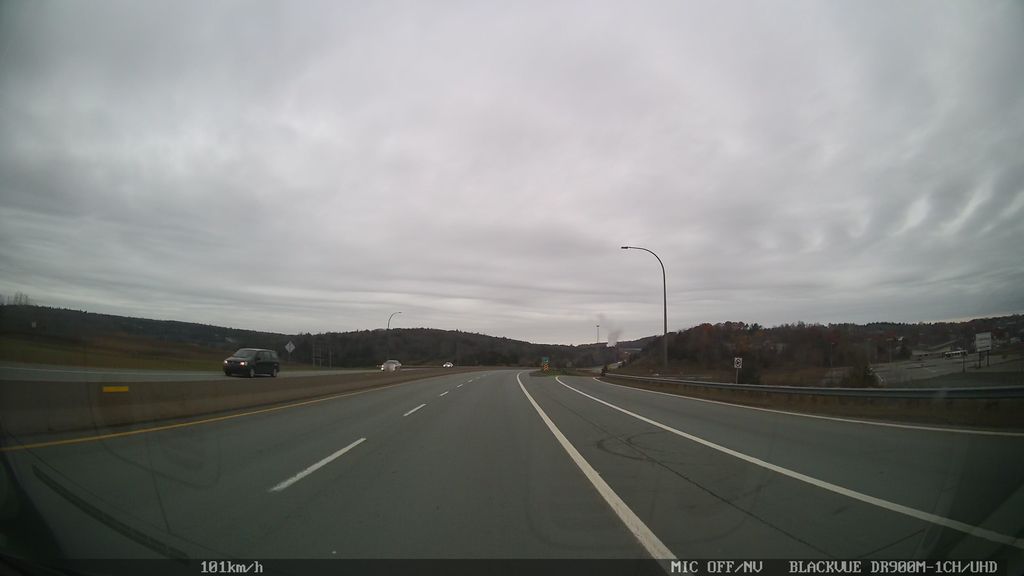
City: halifax